Question: In Visual Studio 2012 with an ASP.net MVC 4 project type, when you add a controller you can make it generate CRUD pages for a selected entity. Is there anyway to get it to use the repository pattern in the controllers as you can when you use the Package Manager to do the same task?
At the moment it news up the data context in the controller.

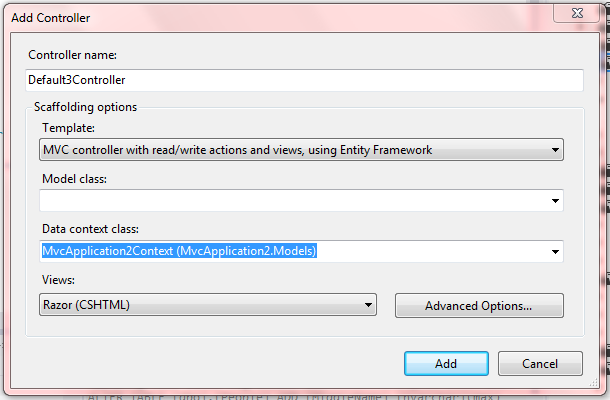
Answer: Use nuget to install the mvcscaffolding package - latest version is 1.0.9.
Now in the list of templates you have also "MvcScaffolding: Controller with read/write action and views, using repositories".